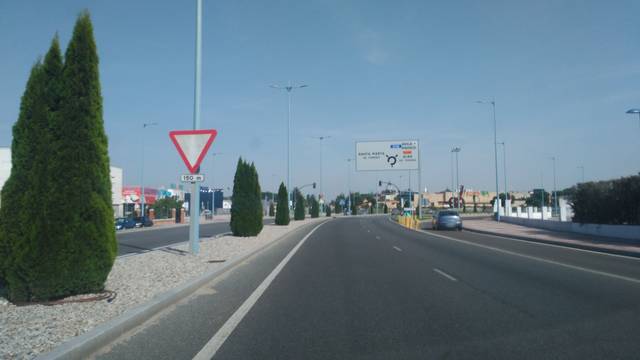
Region: Spain
Coordinates: 40.952, -5.654